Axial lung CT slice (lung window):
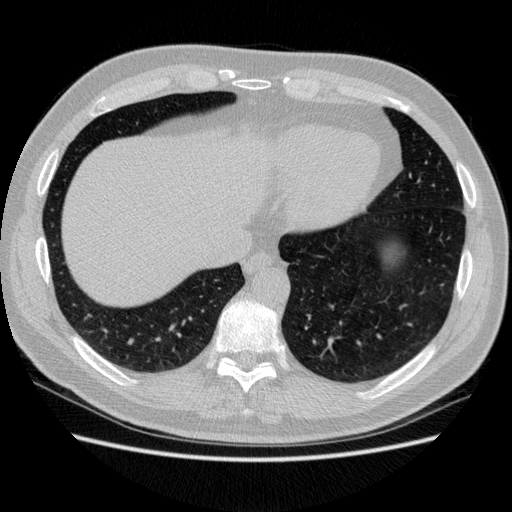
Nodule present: no